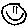
Label: smiley face